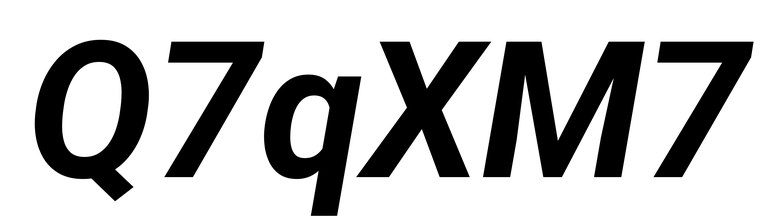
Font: Roboto-Italic_Bold_Italic